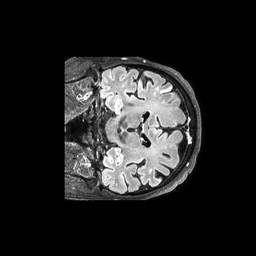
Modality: FLAIR
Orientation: coronal
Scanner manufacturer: philips
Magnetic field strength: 3 T
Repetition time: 4.8 s
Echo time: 0.34 s